Question: I have a table that has 13 columns and an unknown number of rows, could be 1, could be 50+. The table is also wrapped in a scroll wrapper so that only 4 rows are visible at a time. Some of the rows need to have a background image of text "EXPIRED" that spans the entire row.
I have tried many different ways to try and solve this and have yet to find a solution that works.
W3C says you cannot place a background image on a '<TR>' tag. That needs to change.
One solution I tried was placing a '<div>' inside the first '<td>' and using CSS to absolutely position it:
'''
<table style="empty-cells:show" class="wiTable">
<tr><td><div class="expired"></div></td>
</table>
.expired {
background:url("/images/Expired.png") no-repeat left top;
position: absolute;
left: 0;
width: 900px;
height: 26px;
z-index: 0;
}
'''
This worked up to a point. The problem is it also placed the image on the rows that were hidden by the scroll wrapper and the images did not scroll with the table.
I thought I could also break the image up into segments and place them in the individual cells, but that won't work because I need it on several tables and the cells are not a fixed width across the tables.
Oh, This needs to work in IE8 as that is the environment I am working with.
Here is an example of the absolute positioning result:

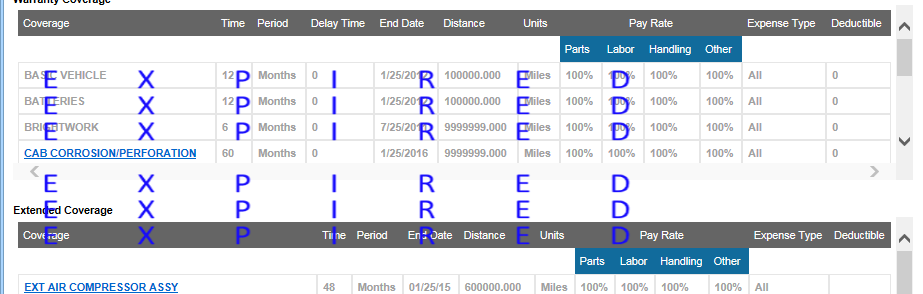
Answer: Using pseudo classes, you can do some trickery using the first-child TD instead of the TR. This also assumes your table has a fixed width and each row has a fixed height. This won't work with a fluid width, although, you could enter adjusted widths for certain media breakpoints if you wanted.
<URL>
'''
<div class="container">
<table>
<tr>
<td>Model</td>
<td>Make</td>
<td>Miles</td>
<td>Year</td>
<td>Options</td>
<td>Price</td>
</tr>
<tr class="expired">
<td>Model</td>
<td>Make</td>
<td>Miles</td>
<td>Year</td>
<td>Options</td>
<td>Price</td>
</tr>
<tr class="expired">
<td>Model</td>
<td>Make</td>
<td>Miles</td>
<td>Year</td>
<td>Options</td>
<td>Price</td>
</tr>
</table>
</div>
'''
'''
.container {
overflow-y: scroll;
height: 115px;
}
table {
color: #fff;
width: 500px;
border-collapse: collapse;
}
table tr.expired {
position: relative;
}
table tr.expired td:first-child:before {
content: "";
position: absolute;
width: 500px;
height: 30px;
z-index: -100;
top: 0;
left: 0;
/*background: red;*/
background: url('http://lorempixel.com/output/nightlife-q-c-640-480-3.jpg');
}
table tr.expired td {
z-index: 100;
position: relative;
background: transparent !important;
}
table tr td {
padding: 5px;
background: #999;
}
table tr:nth-child(odd) td {
background: #ccc;
}
'''